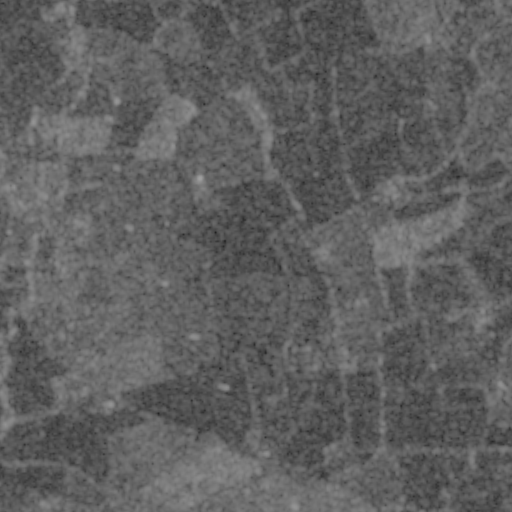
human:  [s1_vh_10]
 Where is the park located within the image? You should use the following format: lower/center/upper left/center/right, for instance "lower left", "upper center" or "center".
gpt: The park is located in the center of the image.
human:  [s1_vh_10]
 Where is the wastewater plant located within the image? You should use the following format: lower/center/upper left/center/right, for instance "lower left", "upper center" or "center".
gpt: The wastewater plant is located in the lower right of the image.
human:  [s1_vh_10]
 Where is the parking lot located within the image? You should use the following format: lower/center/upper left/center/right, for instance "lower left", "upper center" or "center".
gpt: There is no parking lot in the image.

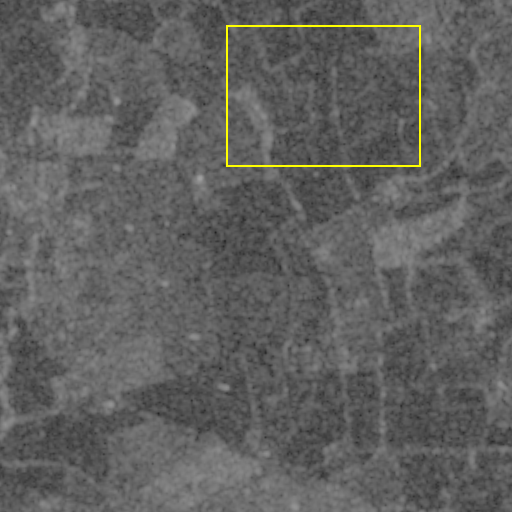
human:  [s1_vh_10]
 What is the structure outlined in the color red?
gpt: There is no red outline.
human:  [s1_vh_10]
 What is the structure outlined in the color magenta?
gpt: There is no structure outlined in magenta.